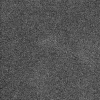
Atmospheric dust classification: dusty